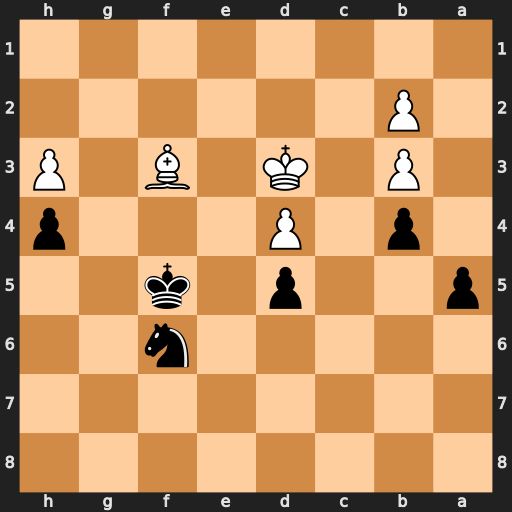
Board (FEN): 8/8/5n2/p2p1k2/1p1P3p/1P1K1B1P/1P6/8
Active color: b
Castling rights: -
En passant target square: -
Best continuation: Kf4 Ke2 Kg3 Ke3 Kxh3 Kf4 Kh2 Ke5 Kg3